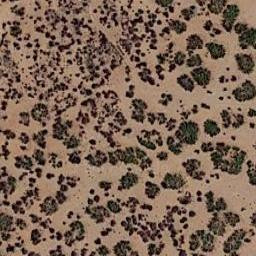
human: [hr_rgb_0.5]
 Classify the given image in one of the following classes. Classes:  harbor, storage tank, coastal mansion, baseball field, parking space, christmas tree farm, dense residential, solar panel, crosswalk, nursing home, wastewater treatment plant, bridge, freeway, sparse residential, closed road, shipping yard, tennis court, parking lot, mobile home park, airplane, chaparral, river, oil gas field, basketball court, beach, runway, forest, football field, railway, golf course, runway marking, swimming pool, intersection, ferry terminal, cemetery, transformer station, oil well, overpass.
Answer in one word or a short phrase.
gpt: chaparral